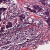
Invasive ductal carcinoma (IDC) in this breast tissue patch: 1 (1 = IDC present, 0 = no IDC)